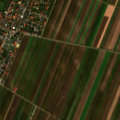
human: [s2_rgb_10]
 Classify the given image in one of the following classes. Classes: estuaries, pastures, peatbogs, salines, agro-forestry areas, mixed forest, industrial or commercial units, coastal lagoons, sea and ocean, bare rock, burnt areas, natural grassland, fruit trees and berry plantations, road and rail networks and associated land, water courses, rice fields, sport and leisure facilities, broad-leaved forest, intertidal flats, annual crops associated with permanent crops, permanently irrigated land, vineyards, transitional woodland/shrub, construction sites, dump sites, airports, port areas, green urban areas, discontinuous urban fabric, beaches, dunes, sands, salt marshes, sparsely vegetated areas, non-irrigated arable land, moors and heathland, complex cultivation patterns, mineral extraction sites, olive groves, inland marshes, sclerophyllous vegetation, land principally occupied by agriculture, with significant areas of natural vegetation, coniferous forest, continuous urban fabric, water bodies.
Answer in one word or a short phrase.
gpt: discontinuous urban fabric, non-irrigated arable land, vineyards